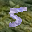
Label: 5